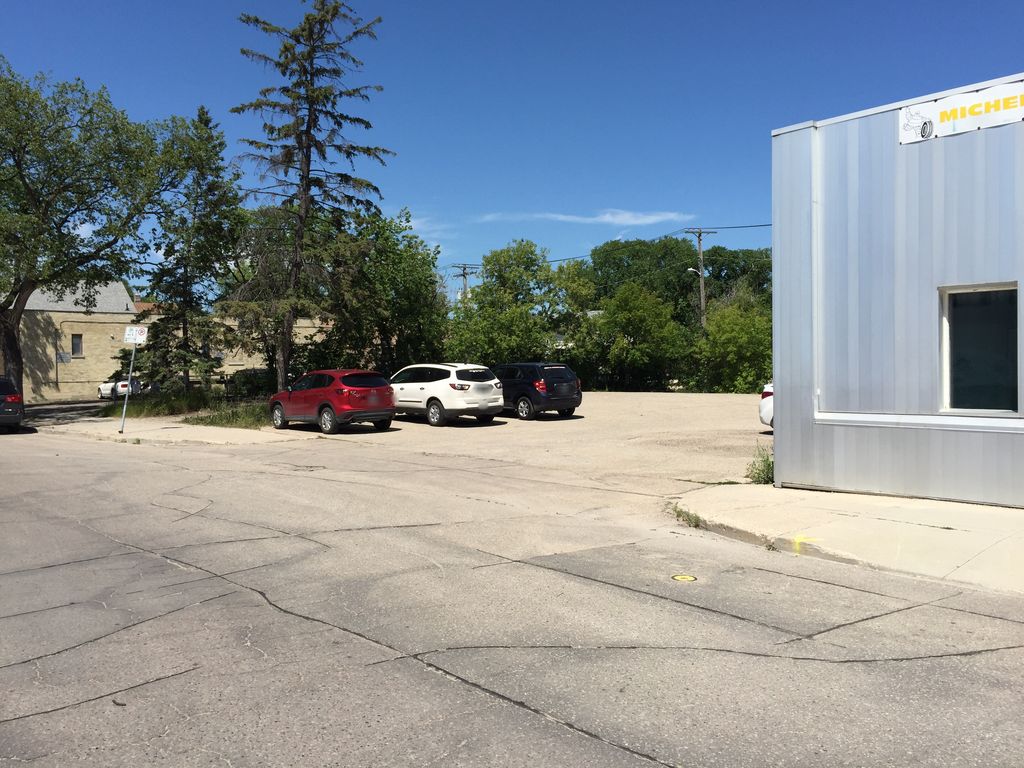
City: winnipeg